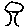
Label: tree